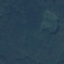
Label: Forest